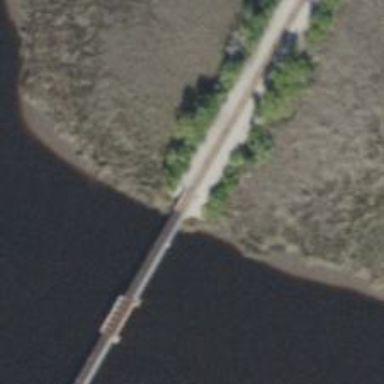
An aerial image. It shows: Railway bridge.